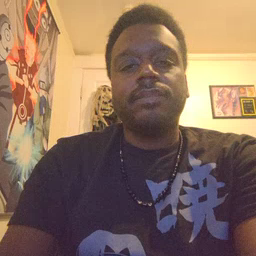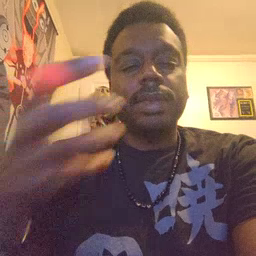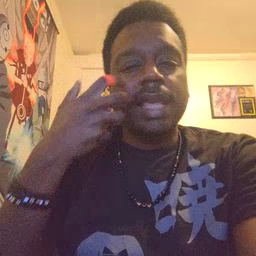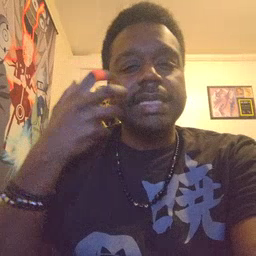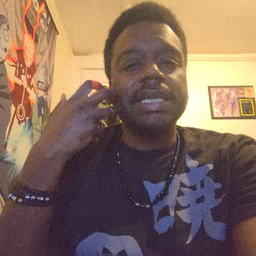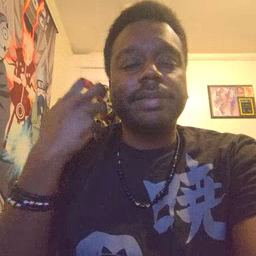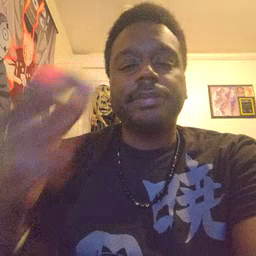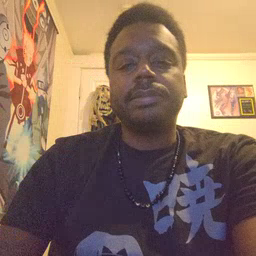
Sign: tiger